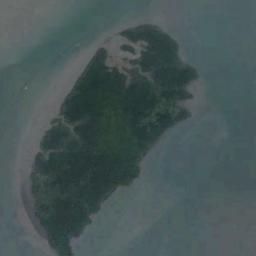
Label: island